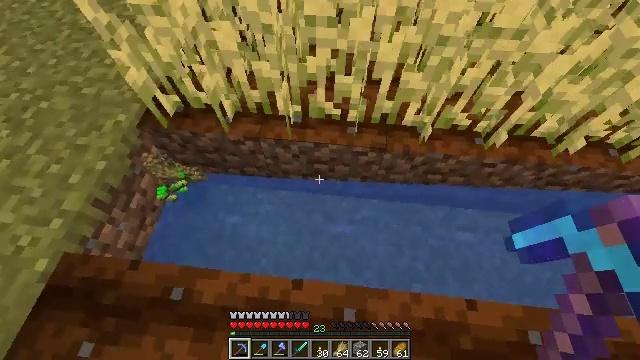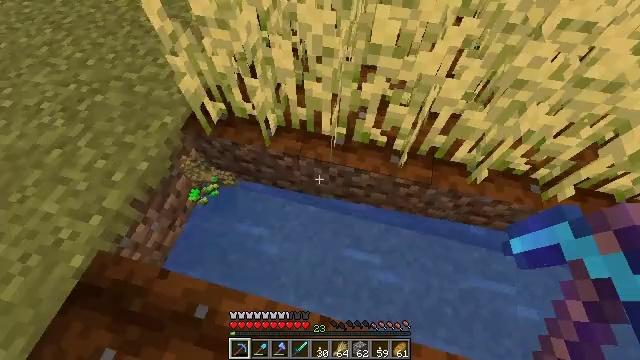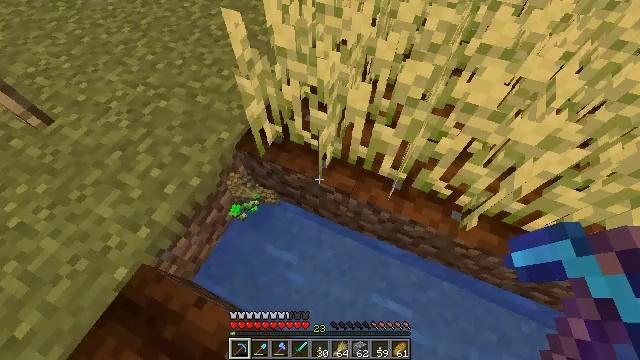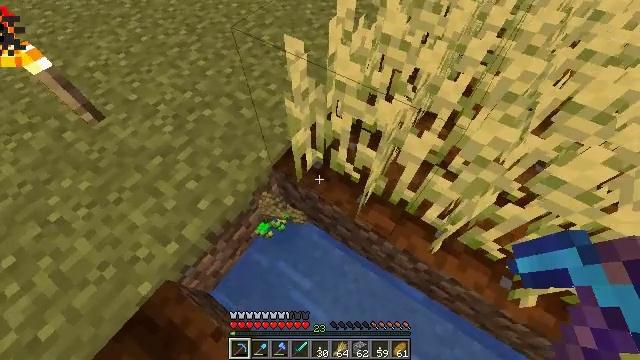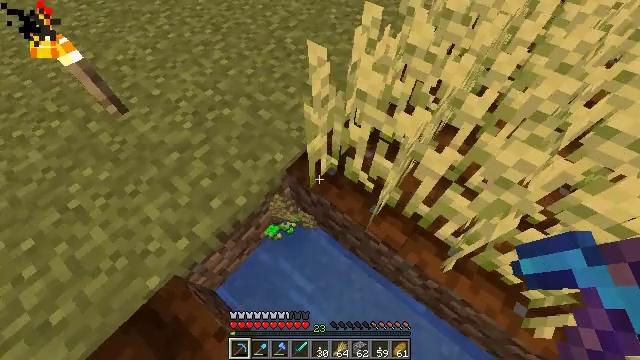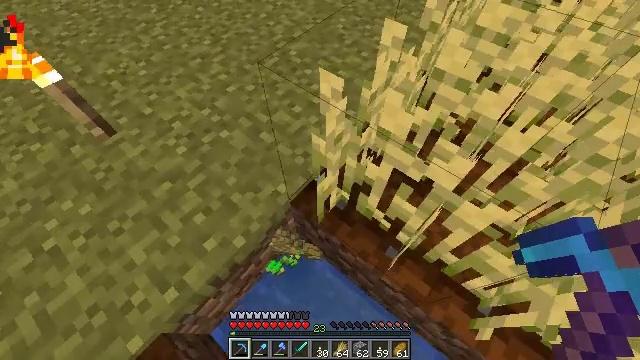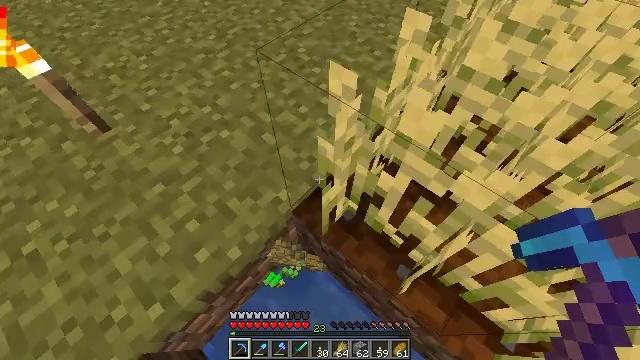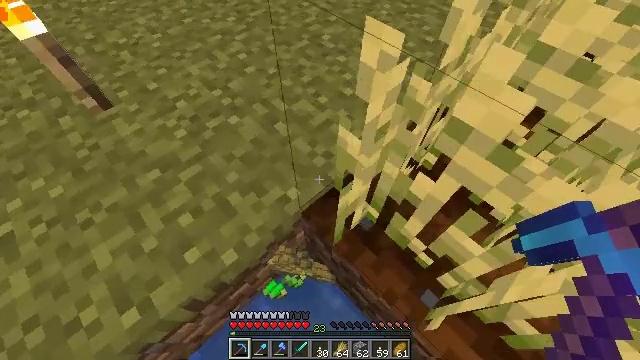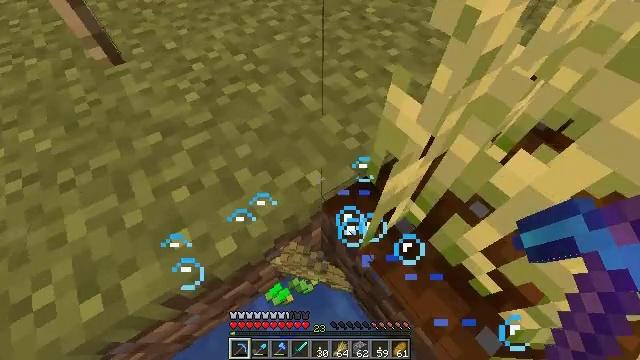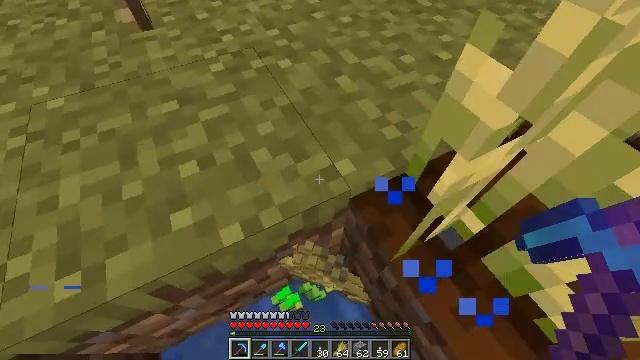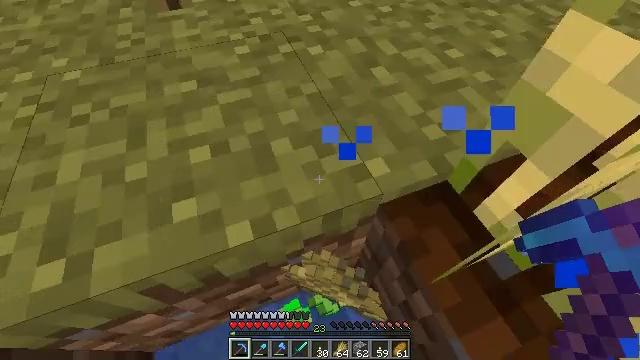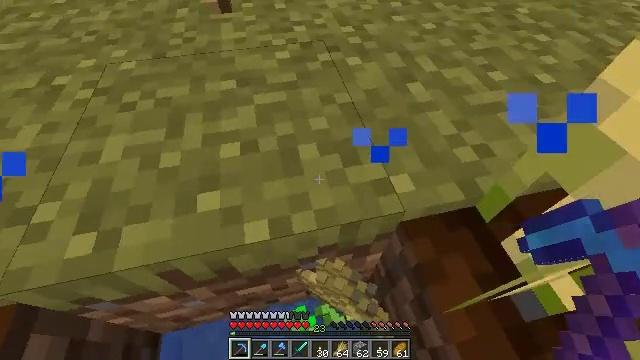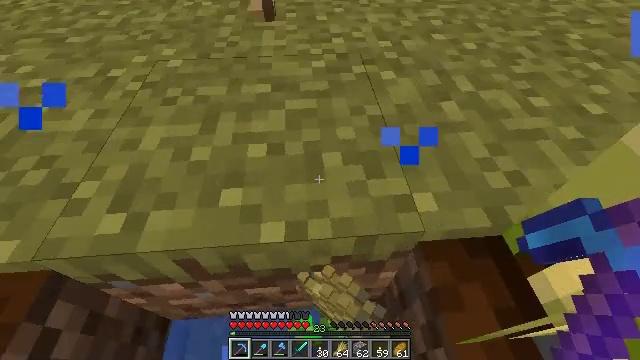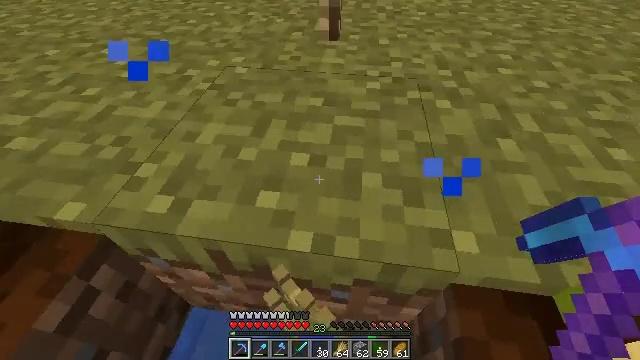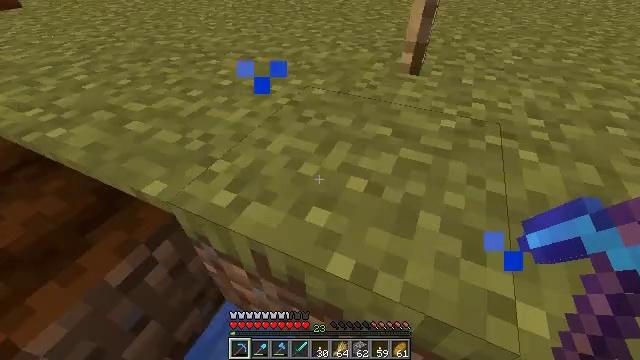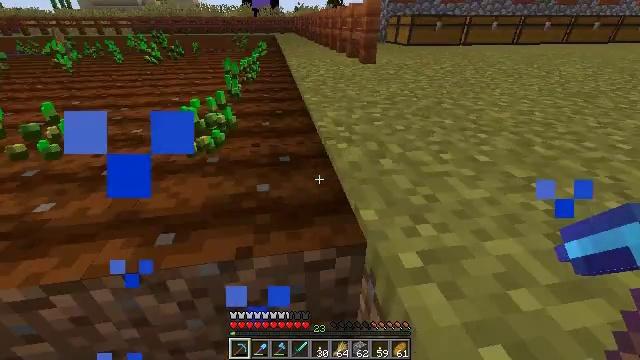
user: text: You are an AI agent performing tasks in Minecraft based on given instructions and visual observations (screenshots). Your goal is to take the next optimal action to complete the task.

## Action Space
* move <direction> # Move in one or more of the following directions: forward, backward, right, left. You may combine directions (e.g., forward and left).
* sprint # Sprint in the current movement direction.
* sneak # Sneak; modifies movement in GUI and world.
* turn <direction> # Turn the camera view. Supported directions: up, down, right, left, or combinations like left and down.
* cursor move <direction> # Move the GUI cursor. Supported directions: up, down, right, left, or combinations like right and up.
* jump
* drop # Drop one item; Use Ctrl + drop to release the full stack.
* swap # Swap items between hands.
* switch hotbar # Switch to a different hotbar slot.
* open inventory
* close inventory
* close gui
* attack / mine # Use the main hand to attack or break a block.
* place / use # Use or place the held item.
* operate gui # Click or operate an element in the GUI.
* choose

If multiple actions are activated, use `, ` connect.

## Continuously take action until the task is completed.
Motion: motion action
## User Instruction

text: Drop a lantern.
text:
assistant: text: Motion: move forward and move left, turn left
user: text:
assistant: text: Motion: move forward and move left, turn left and up
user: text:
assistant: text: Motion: move forward, turn left
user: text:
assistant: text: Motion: move forward, turn left
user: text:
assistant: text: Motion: move forward
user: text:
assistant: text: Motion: move forward, turn left
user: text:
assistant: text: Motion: move forward, turn left
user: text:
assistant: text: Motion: turn left
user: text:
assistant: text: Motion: turn left
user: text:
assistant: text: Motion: turn left
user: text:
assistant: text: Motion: turn left and up
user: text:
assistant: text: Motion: turn left and up
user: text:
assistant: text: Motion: move forward, turn left and up
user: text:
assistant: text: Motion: move forward, turn left and up
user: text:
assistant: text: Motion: move forward, turn left and up, jump
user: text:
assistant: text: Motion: move forward, turn left, jump
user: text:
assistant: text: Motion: move forward and move right, turn left, jump
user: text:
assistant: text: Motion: move forward and move right, turn left, jump
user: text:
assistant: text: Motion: move forward and move right, turn left, jump
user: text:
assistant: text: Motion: move forward and move right, turn left, jump
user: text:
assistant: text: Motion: move forward and move right, turn left, jump
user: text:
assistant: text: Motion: move forward and move right, turn left, jump
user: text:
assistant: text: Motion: move forward and move right, jump
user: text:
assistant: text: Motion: move forward and move right, jump
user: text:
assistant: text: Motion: move forward and move right, jump
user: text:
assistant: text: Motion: move forward and move right
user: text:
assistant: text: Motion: move forward and move right
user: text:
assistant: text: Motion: move right
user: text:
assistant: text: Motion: move right
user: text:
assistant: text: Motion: move right